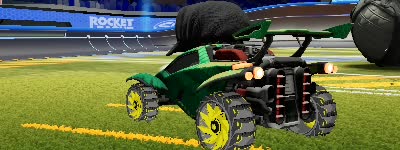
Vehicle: octane